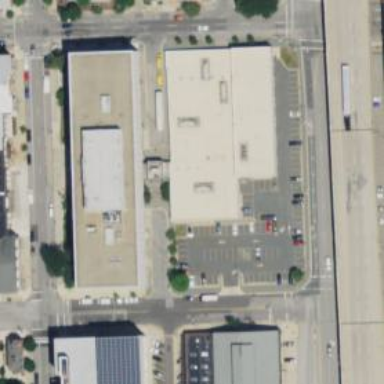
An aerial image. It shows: Government building with flat roof.